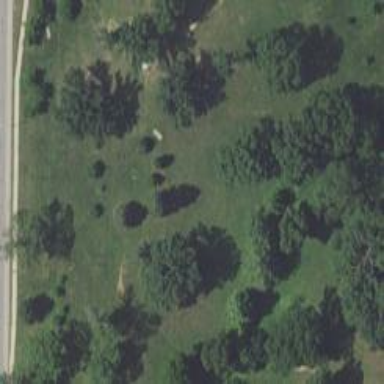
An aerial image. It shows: Disc golf tee area.